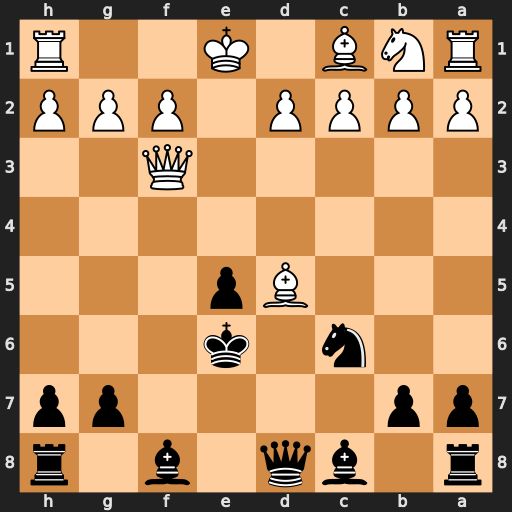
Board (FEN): r1bq1b1r/pp4pp/2n1k3/3Bp3/8/5Q2/PPPP1PPP/RNB1K2R
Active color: b
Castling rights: KQ
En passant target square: -
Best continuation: Qxd5 Qxd5+ Kxd5